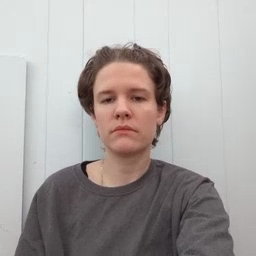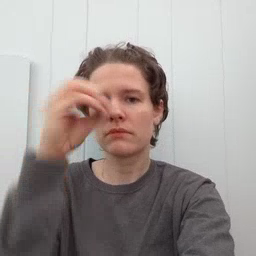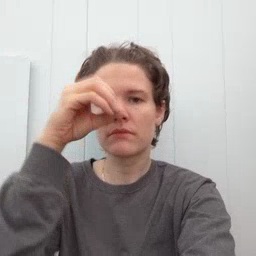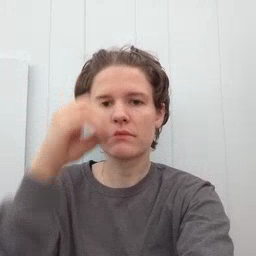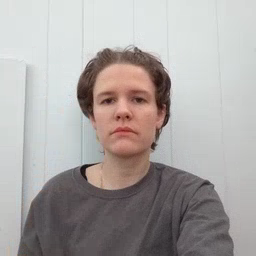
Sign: owl